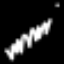
Label: squiggle